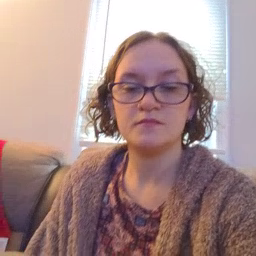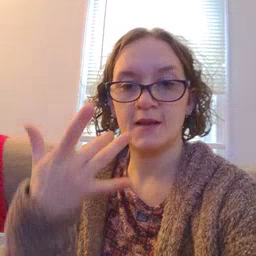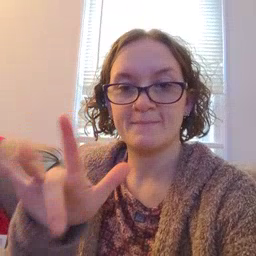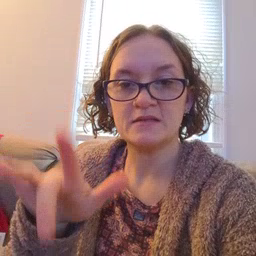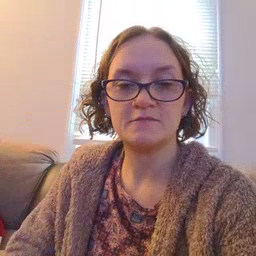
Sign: empty